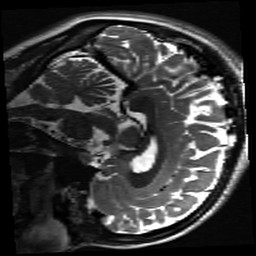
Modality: inplaneT2
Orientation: sagittal